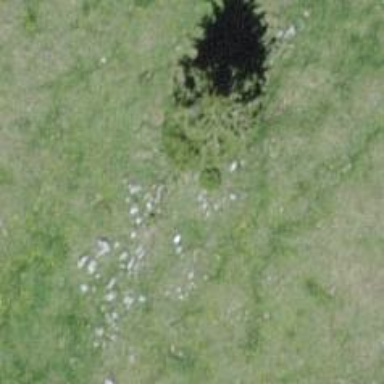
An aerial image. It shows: Needle-leaved tree in its natural environment.